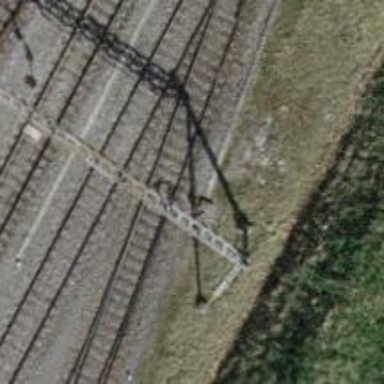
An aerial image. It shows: Railway switch.